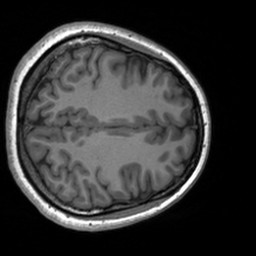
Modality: T1w
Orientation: axial
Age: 28
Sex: female
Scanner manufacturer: siemens
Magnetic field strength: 3 T
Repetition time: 1.9 s
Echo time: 0.00226 s